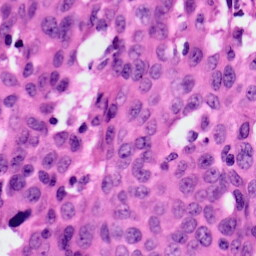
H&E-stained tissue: Ovarian